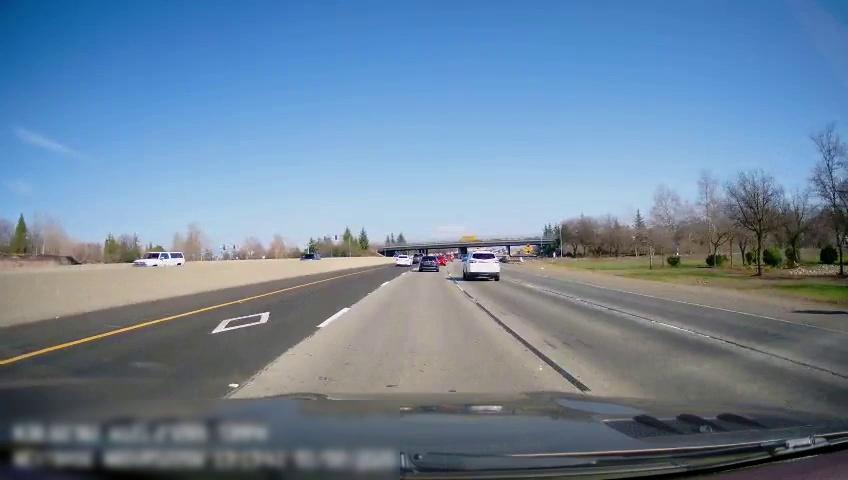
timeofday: Day
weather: Sunny
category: Vehicles | Car
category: Vehicles | SUV
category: Drivable Space
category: Vehicles | SUV
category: Vehicles | Car
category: Vehicles | SUV
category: Vehicles | Car
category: Vehicles | Car
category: Lanes | Alternate Lane
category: Lanes | Alternate Lane
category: Lanes | Current Lane
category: Lanes | Current Lane
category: Lanes | Alternate Lane
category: Traffic | Signs